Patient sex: M
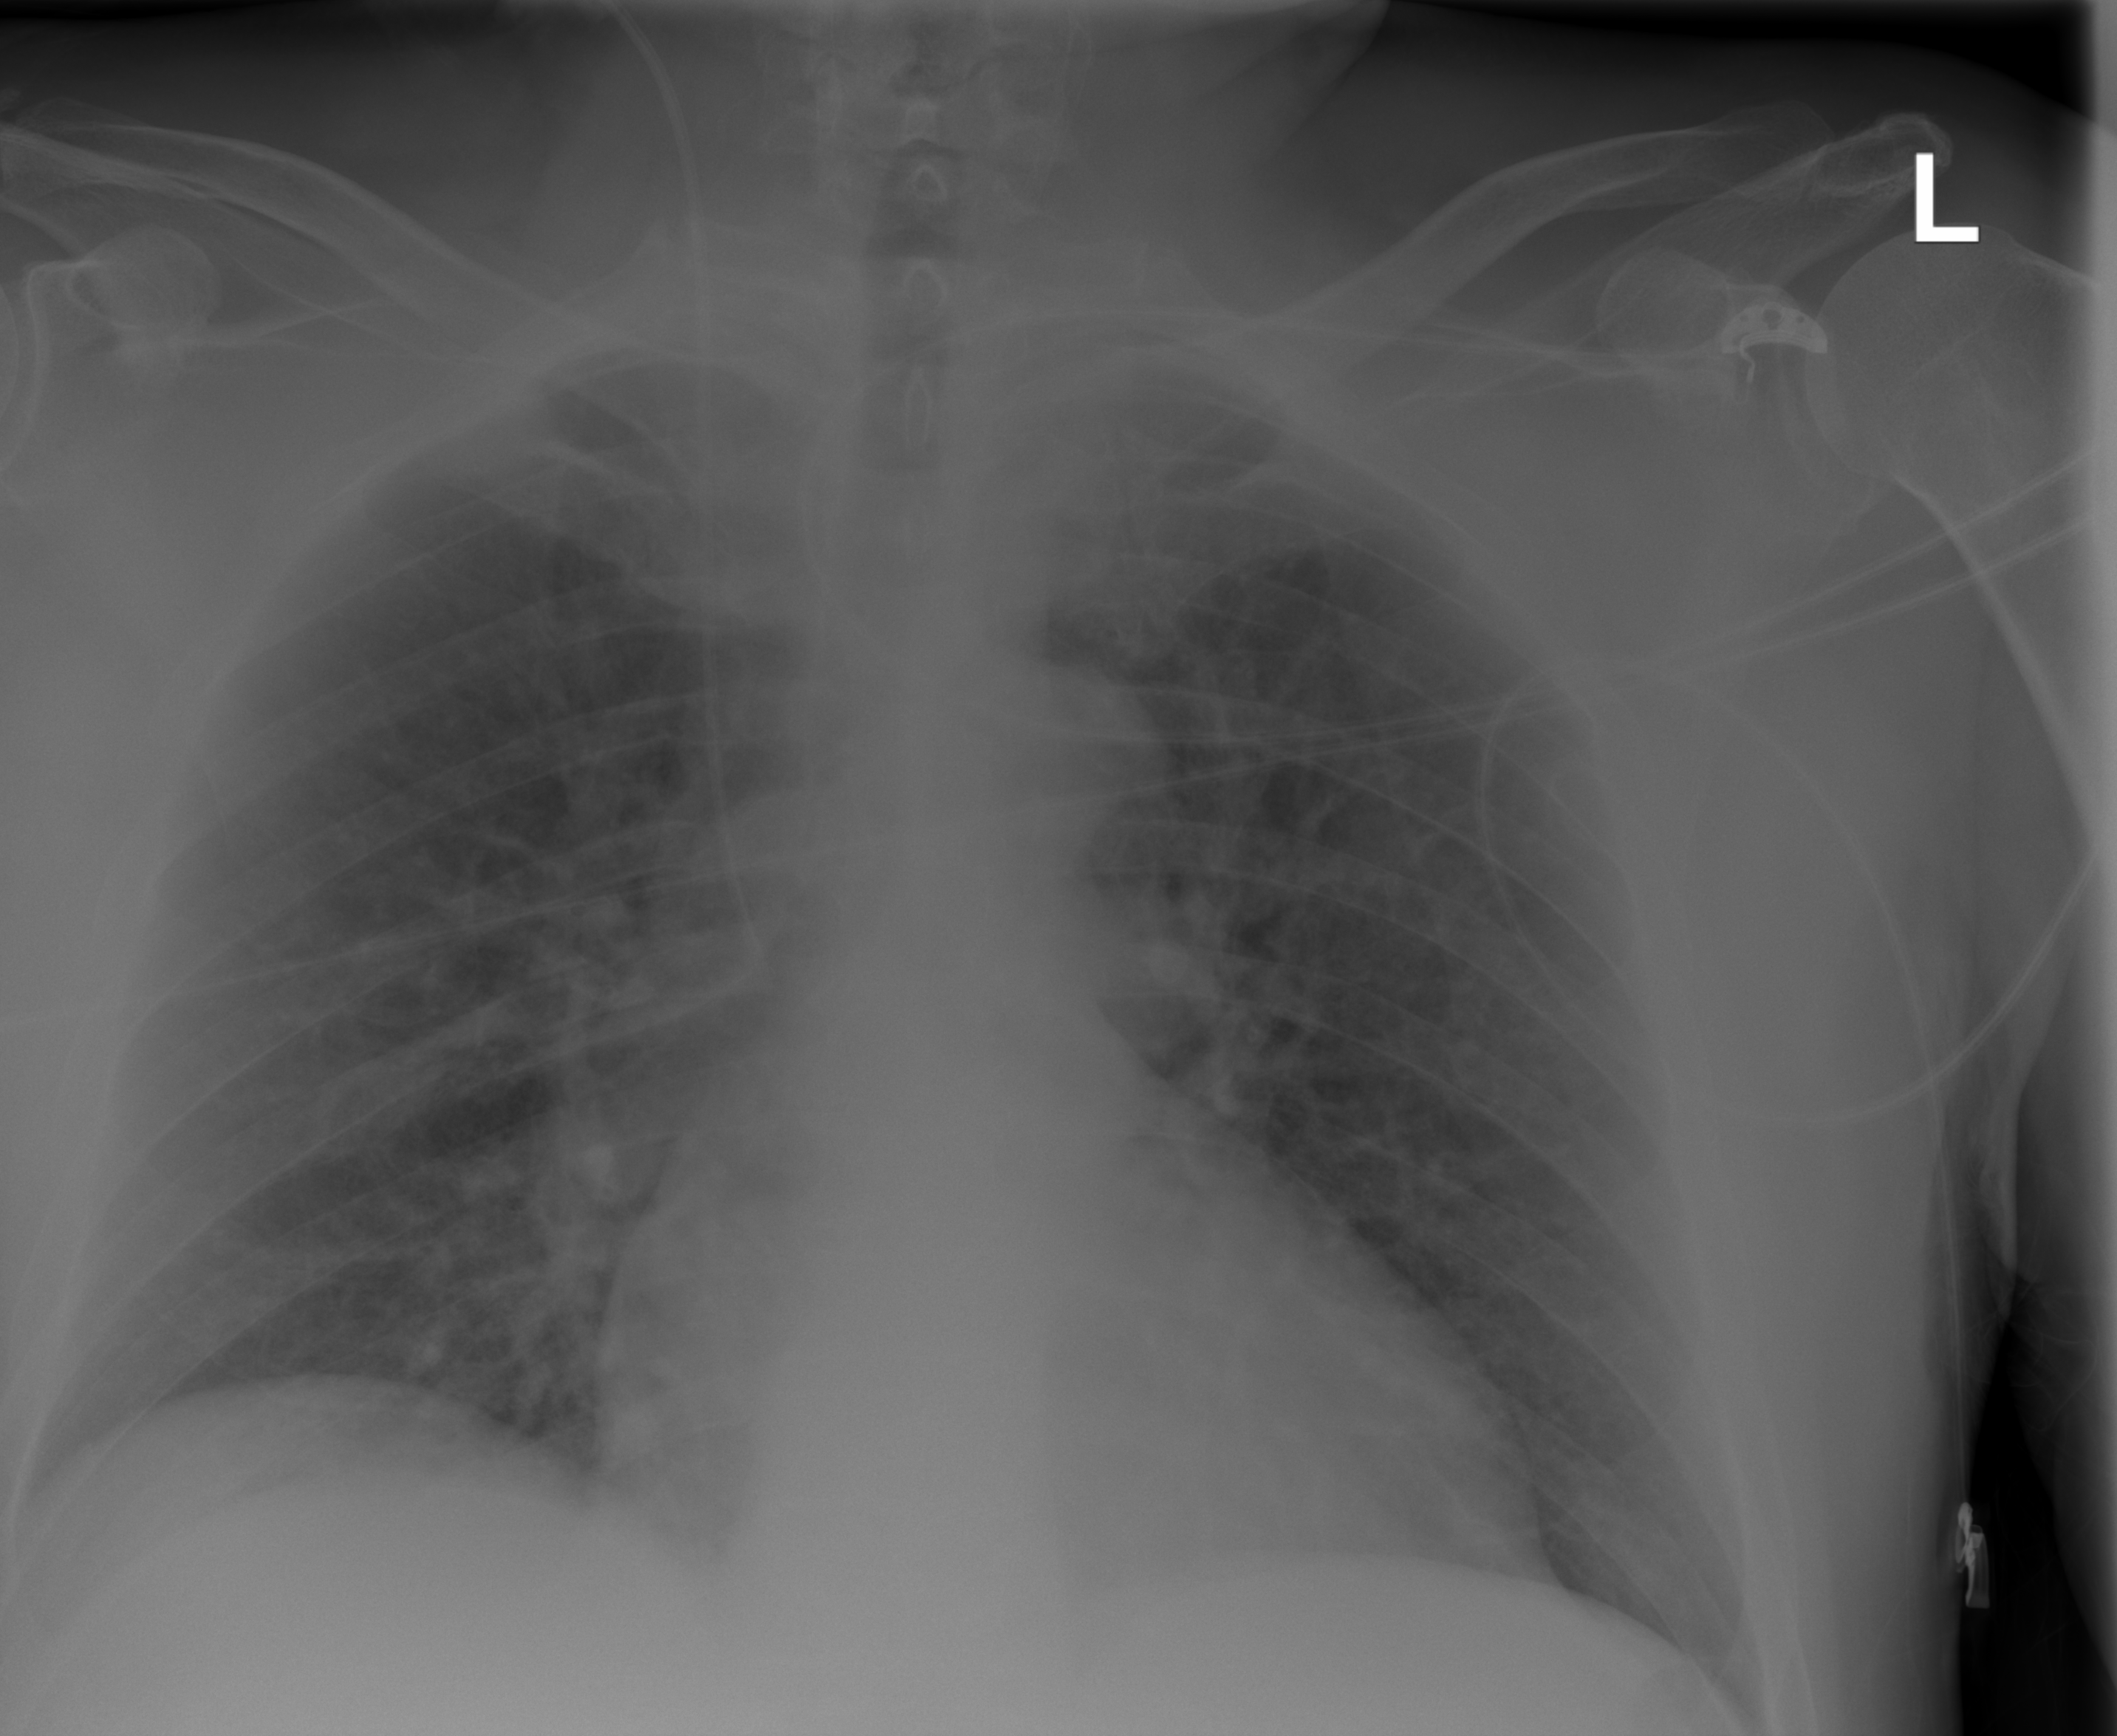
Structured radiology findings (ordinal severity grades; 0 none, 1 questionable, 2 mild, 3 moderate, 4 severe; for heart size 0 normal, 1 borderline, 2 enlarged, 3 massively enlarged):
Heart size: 2
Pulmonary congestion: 2
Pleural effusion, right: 0
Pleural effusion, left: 0
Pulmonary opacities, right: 0
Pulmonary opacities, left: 0
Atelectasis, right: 0
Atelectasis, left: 0